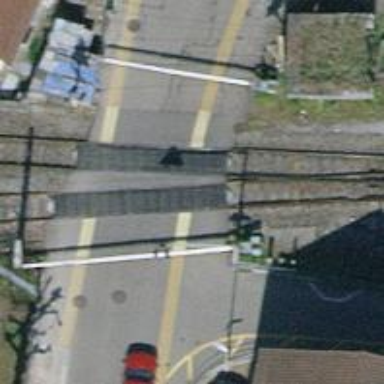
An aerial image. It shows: Full barrier level crossing on railway.